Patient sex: M
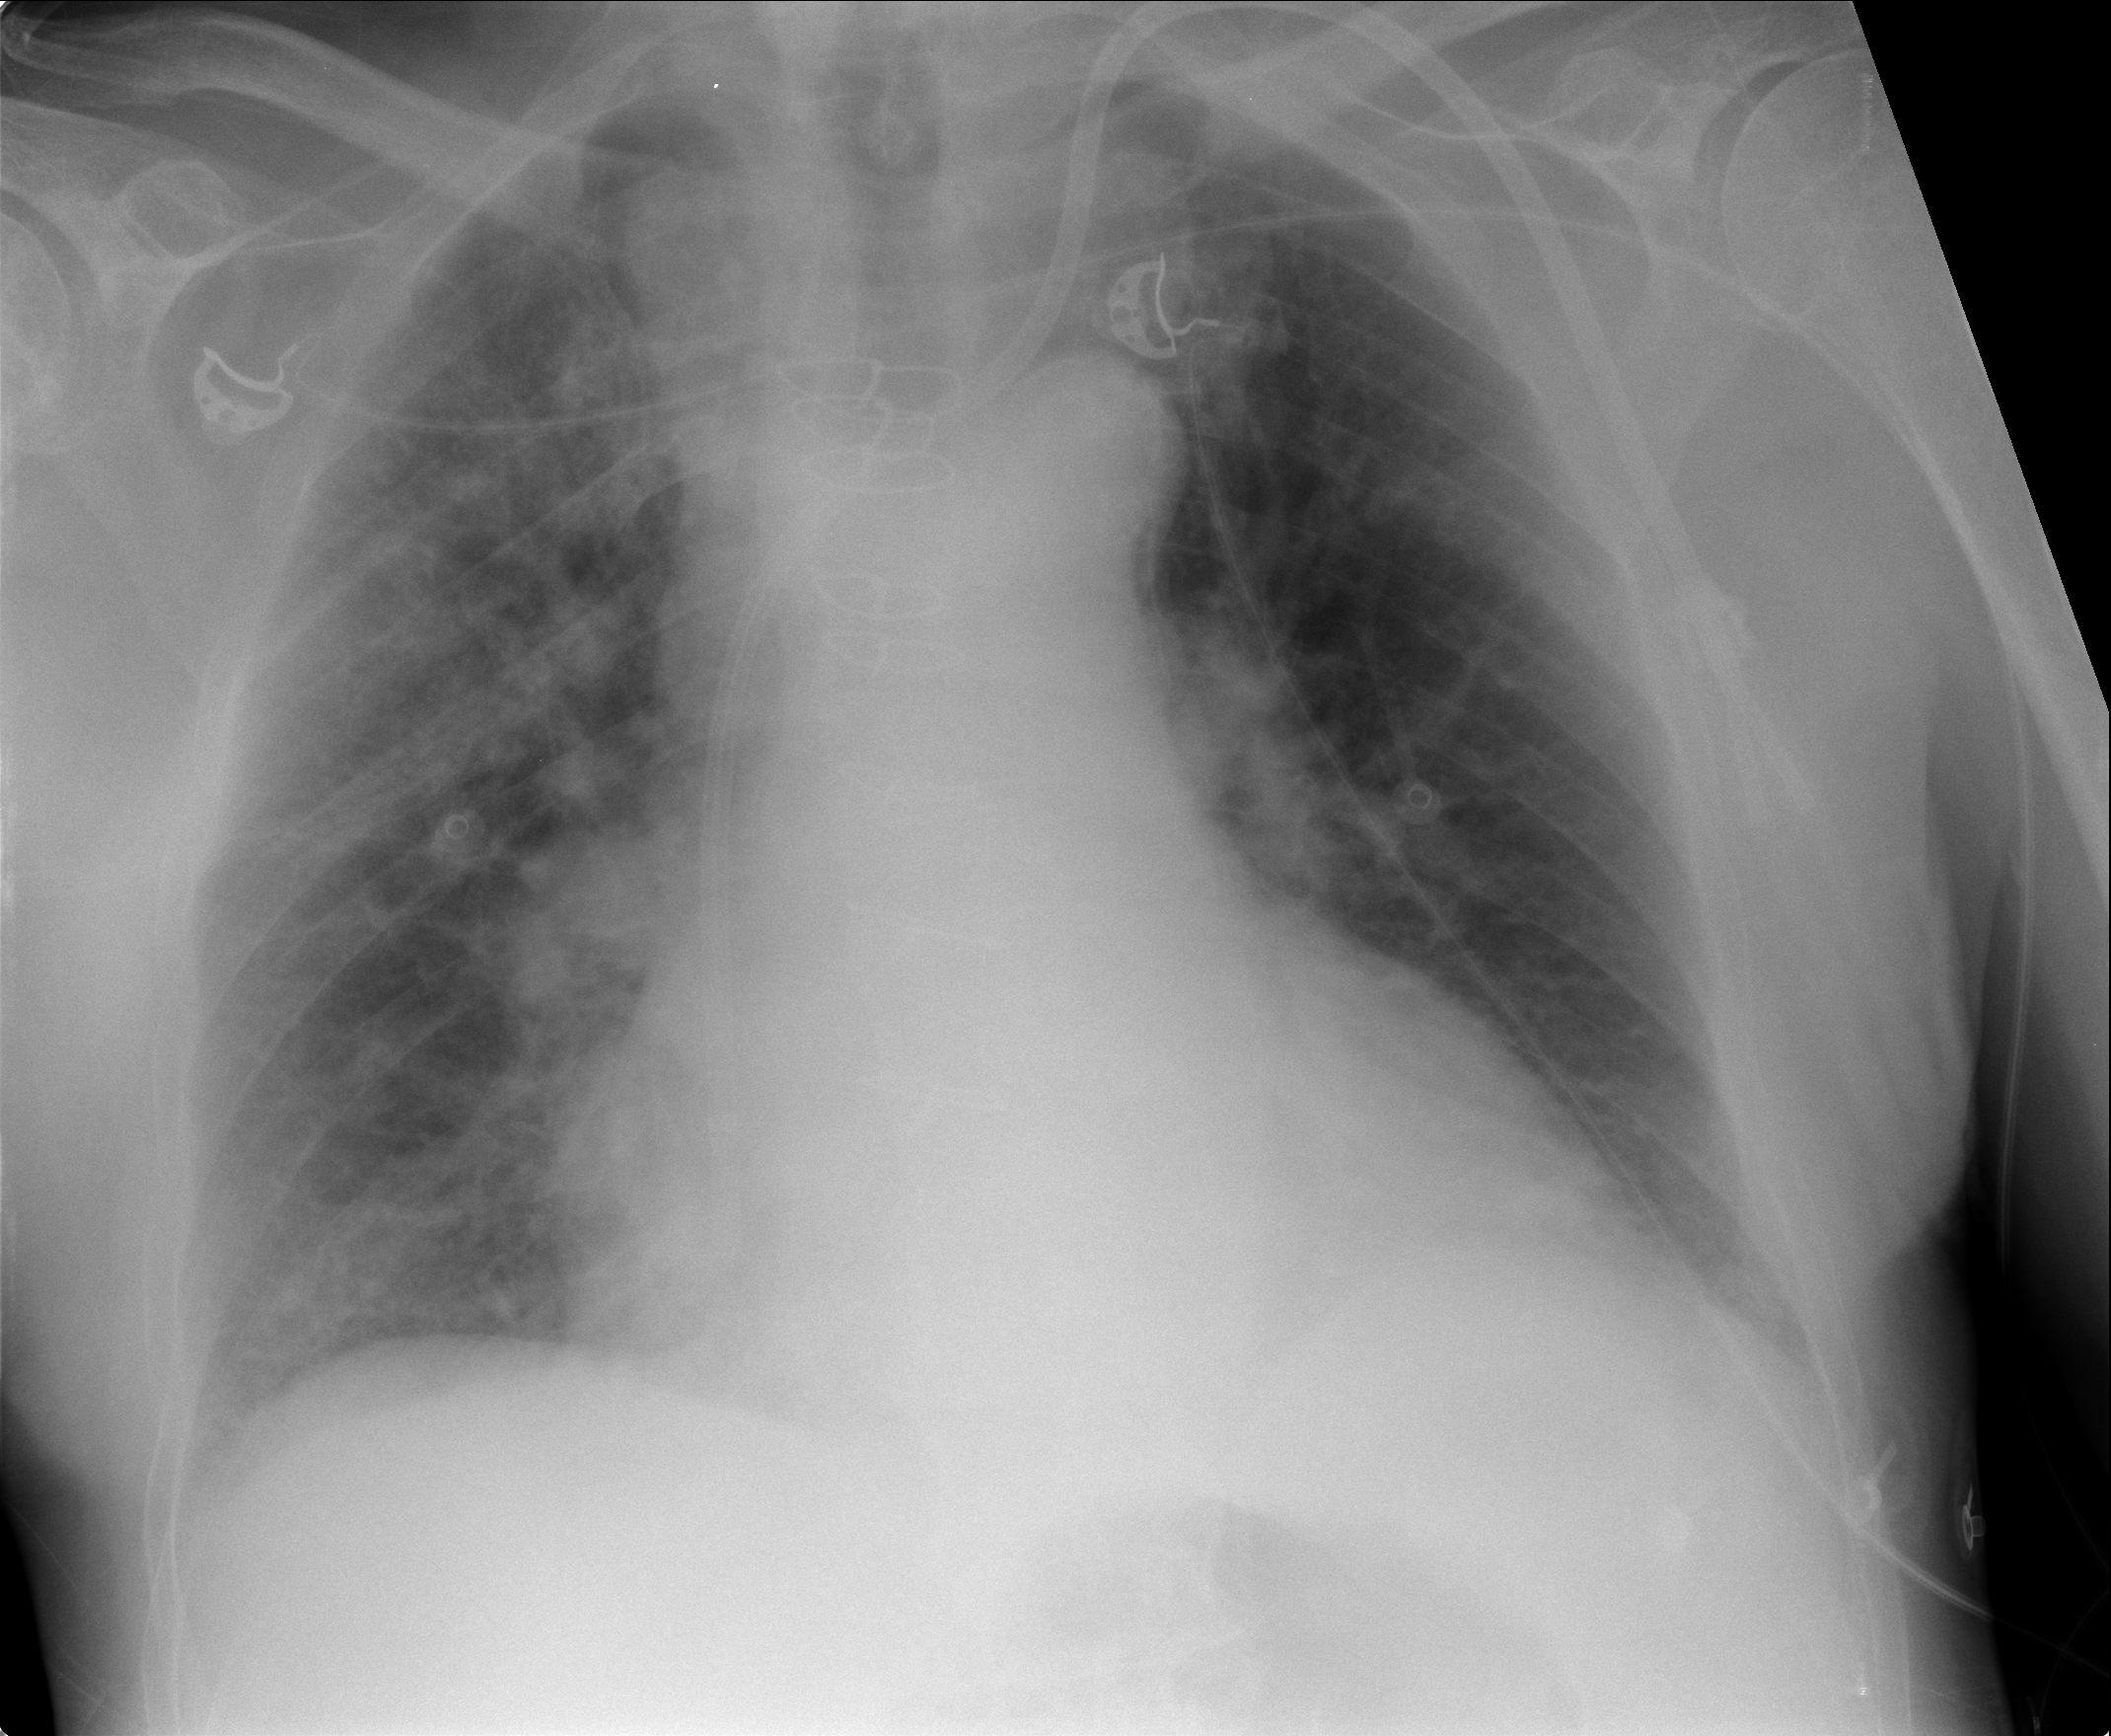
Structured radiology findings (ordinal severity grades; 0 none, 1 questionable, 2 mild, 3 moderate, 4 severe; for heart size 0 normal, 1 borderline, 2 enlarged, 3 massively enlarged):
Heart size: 2
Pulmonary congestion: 0
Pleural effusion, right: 2
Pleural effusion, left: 1
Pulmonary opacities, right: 2
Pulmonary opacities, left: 0
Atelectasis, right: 2
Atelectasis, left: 0